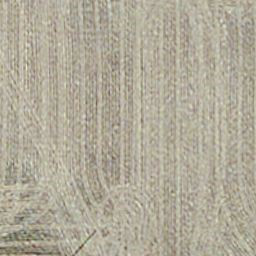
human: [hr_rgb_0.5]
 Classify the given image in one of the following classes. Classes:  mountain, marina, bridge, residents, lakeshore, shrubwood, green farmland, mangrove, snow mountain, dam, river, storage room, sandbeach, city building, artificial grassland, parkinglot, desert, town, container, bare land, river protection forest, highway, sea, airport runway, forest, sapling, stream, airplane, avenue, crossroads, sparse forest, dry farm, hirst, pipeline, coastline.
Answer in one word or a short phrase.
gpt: dry farm